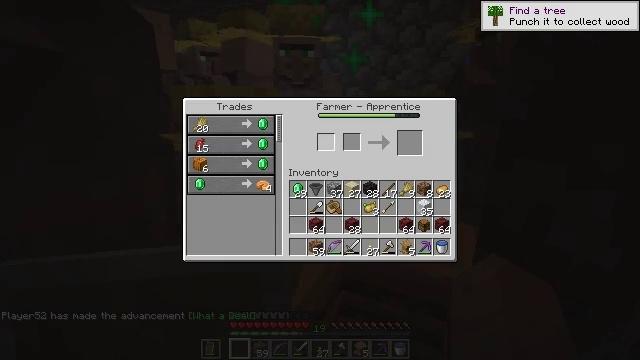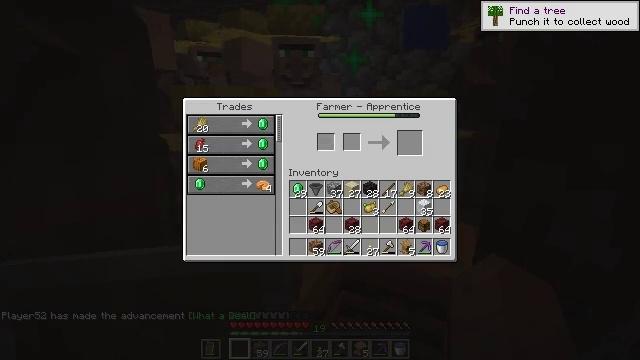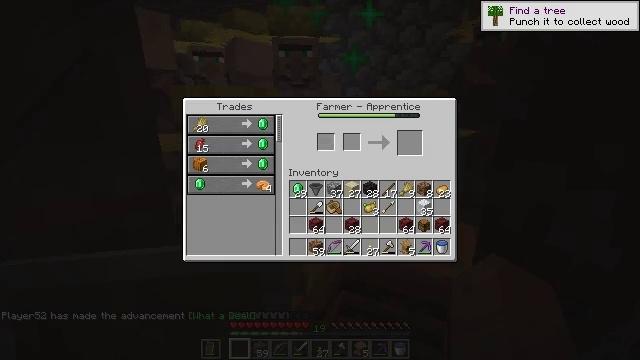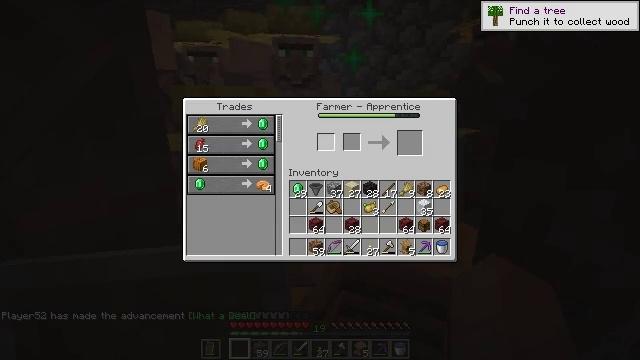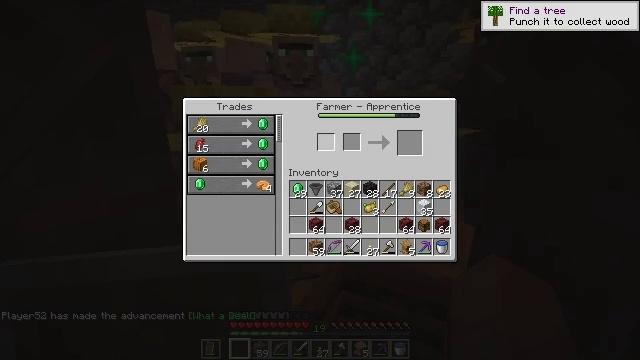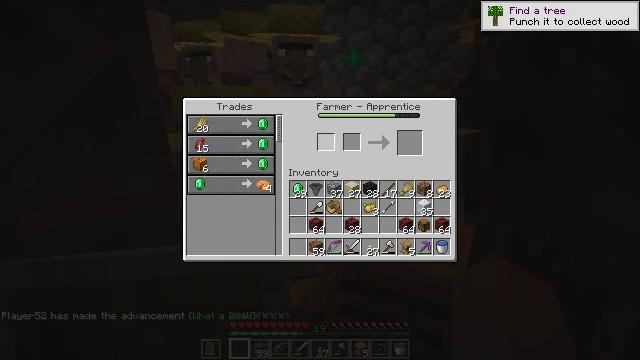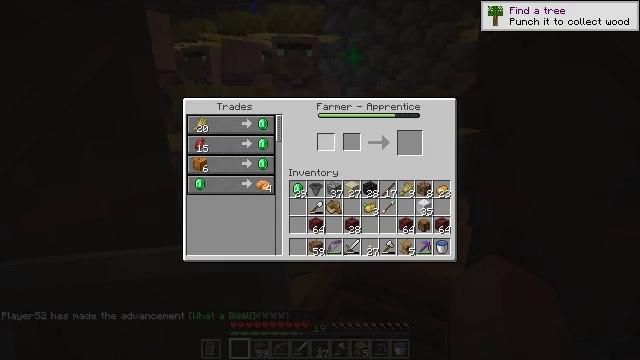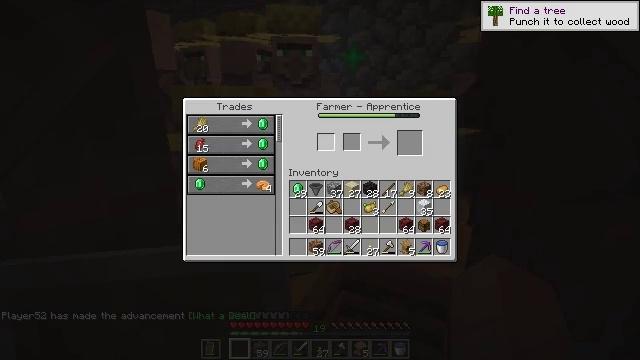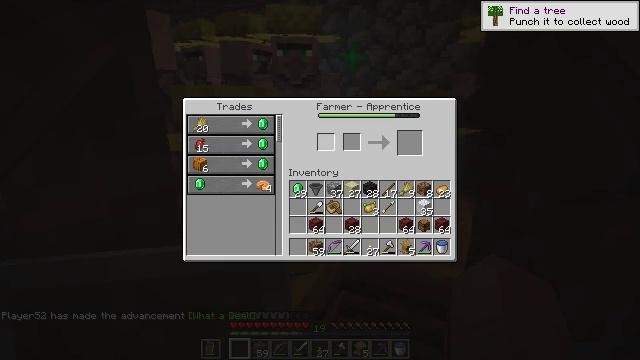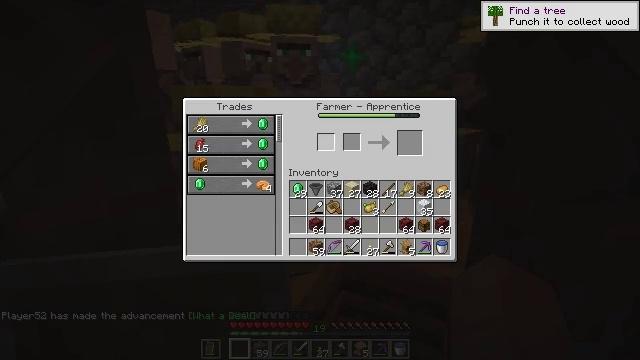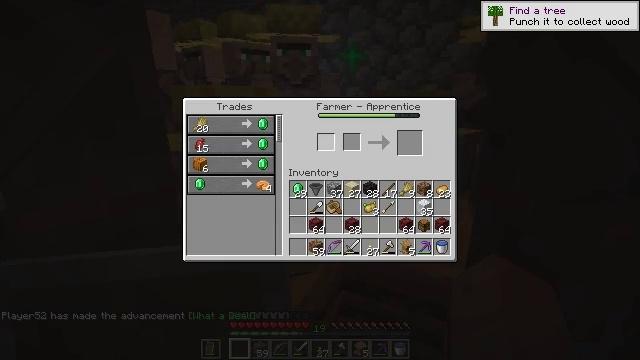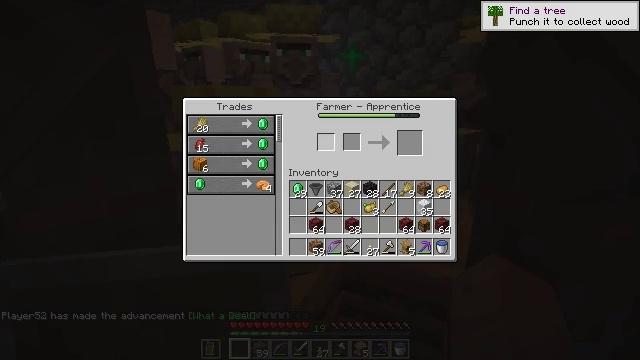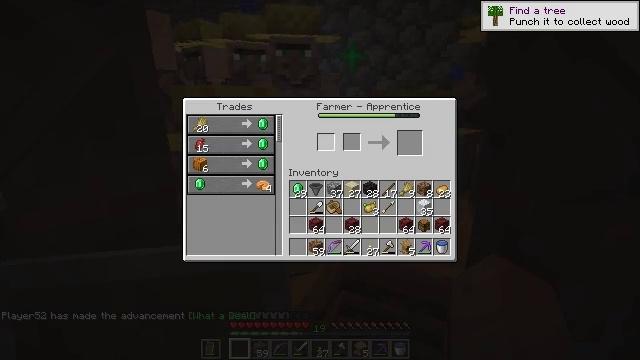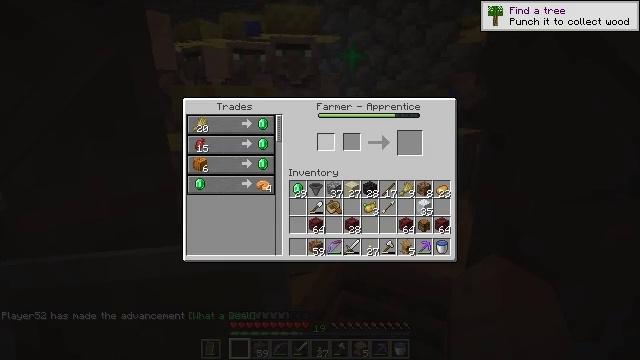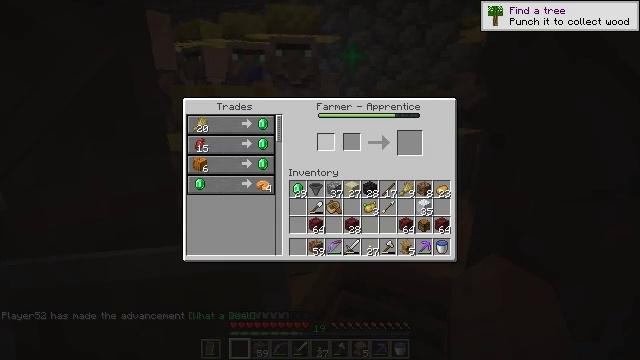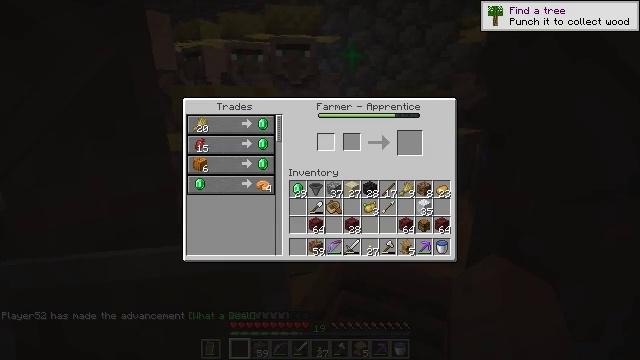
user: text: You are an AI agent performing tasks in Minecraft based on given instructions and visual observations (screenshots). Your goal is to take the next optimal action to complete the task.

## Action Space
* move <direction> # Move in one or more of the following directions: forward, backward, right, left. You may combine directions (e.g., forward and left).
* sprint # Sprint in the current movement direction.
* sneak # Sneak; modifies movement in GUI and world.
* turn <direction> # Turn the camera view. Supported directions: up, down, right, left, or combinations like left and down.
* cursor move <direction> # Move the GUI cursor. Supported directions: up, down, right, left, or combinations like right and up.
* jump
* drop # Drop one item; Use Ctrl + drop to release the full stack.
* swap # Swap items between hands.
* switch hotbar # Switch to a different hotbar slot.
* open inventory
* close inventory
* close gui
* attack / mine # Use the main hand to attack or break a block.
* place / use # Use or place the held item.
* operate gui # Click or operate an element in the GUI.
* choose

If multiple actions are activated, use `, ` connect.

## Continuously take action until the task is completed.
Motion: motion action
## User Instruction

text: Craft an oak sign from oak materials.
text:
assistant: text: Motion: sneak
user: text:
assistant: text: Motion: sneak
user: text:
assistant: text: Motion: sneak
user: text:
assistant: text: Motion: sneak
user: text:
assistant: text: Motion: sneak
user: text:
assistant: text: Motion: sneak
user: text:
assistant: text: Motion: sneak
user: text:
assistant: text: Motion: sneak
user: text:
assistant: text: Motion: sneak
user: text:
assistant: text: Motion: no_op
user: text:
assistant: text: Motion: no_op
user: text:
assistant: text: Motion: no_op
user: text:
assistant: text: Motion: no_op
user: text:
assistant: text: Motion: no_op
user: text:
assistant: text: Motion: no_op
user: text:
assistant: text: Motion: open inventory
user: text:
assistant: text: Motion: open inventory
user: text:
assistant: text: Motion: open inventory
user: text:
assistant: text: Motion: move left, turn left
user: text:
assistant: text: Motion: move left, turn left and up
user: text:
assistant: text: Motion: move forward and move left, turn left and up
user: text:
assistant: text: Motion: move forward and move left
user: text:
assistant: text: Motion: move forward and move left
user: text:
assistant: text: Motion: move forward and move left
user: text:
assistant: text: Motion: move forward and move left
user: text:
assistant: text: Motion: move forward and move left
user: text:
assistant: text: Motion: move forward, turn right and down
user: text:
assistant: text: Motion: move forward
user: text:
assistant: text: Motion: move forward, turn down
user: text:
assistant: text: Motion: move forward, turn left and down